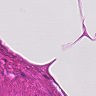
Metastatic tissue present: no